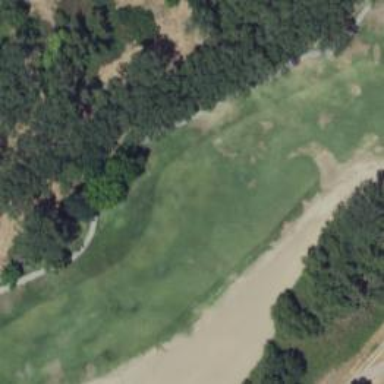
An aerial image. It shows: Sandy area is golf bunker.